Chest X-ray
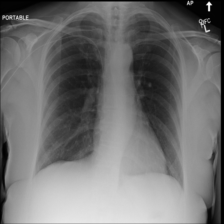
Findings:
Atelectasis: negative
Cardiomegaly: negative
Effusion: negative
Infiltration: negative
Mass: negative
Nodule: negative
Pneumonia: negative
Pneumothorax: negative
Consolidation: negative
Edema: negative
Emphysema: negative
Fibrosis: negative
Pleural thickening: negative
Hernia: negative